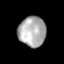
Tissue: lung
Cell type: Fibroblasts
Senescence score: 0.5486
Nuclear area (px): 806
Mean DAPI intensity: 174.356